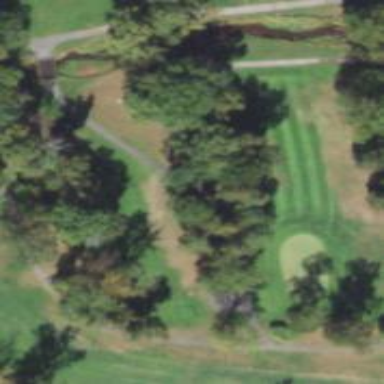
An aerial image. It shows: Path for both roads and golfers.